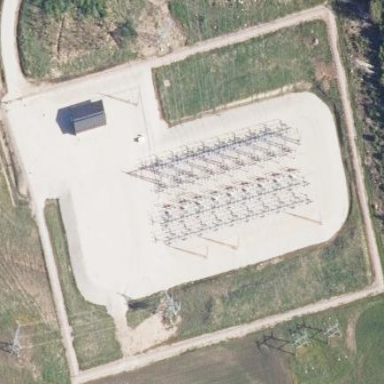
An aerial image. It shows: Power substation.